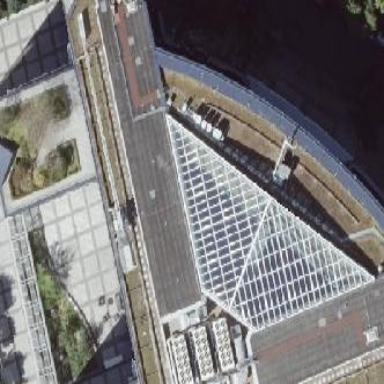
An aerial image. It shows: Close-up view of roof part of building.